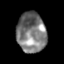
Tissue: skin
Cell type: Epithelial cells
Senescence score: 0.2442
Nuclear area (px): 1144
Mean DAPI intensity: 122.459